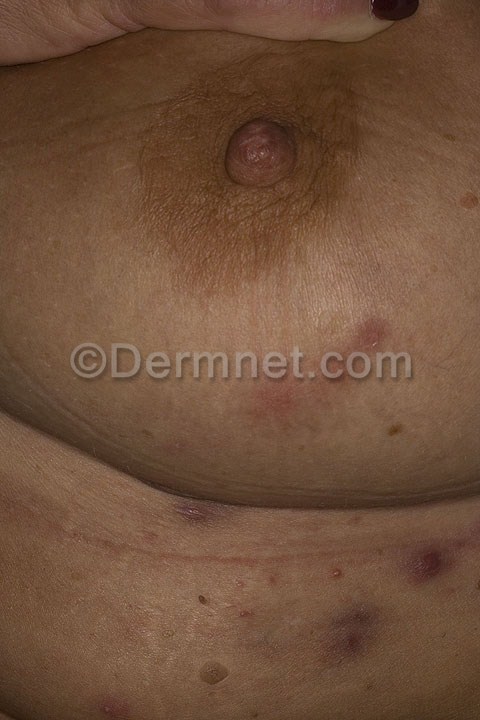
Disease: Acne and Rosacea Photos